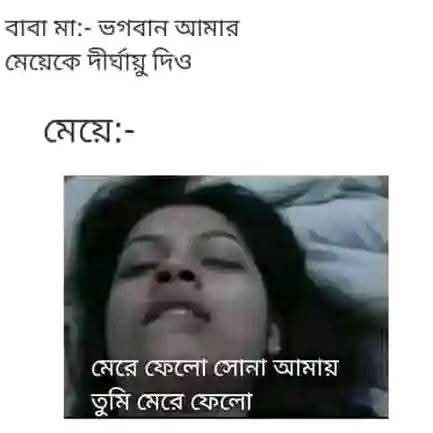
Text: বাবা মা:- ভগবান আমার
মেয়েকে দীর্ঘায়ু দিও
মেয়ে:-
মেরে ফেলো সোনা আমায় তুমি মেরে ফেলো
Label: Non Hate